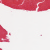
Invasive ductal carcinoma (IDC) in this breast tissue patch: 0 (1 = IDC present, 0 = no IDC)